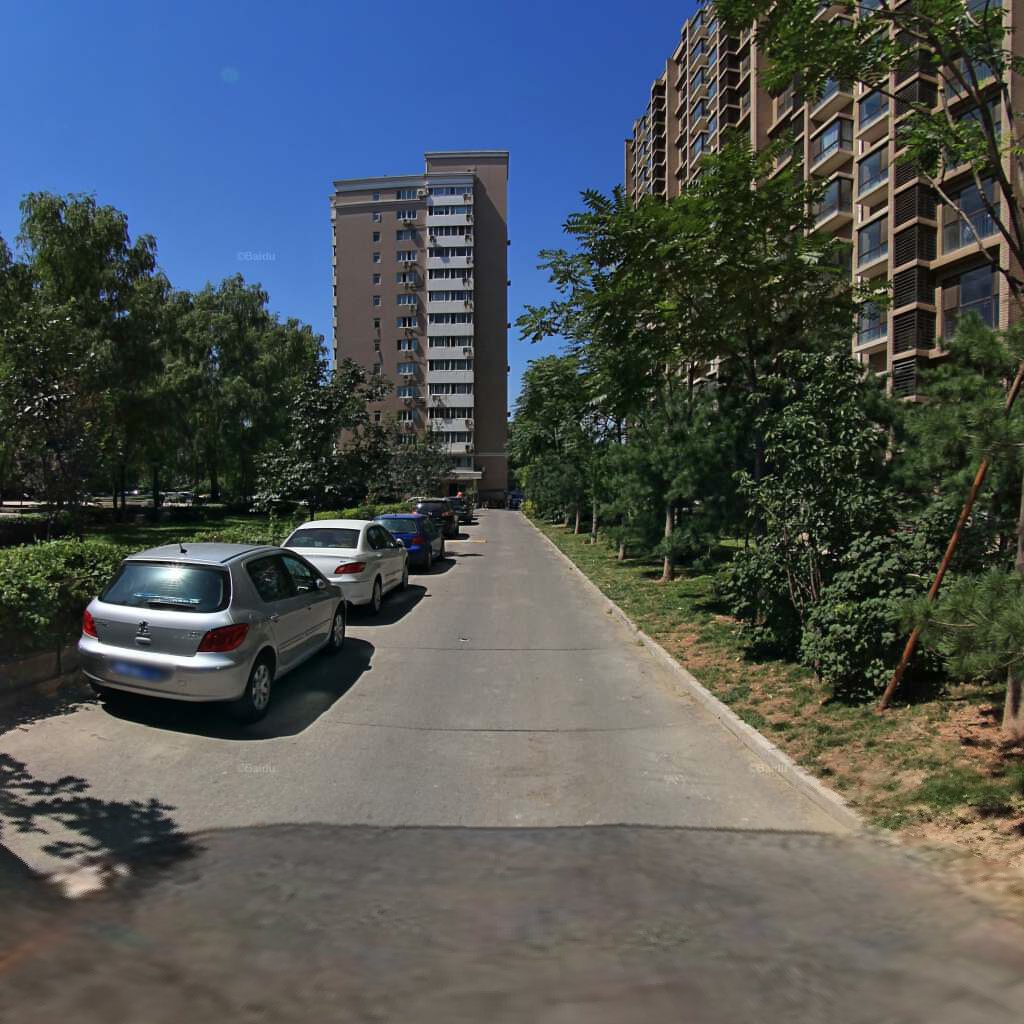
Region: Haidian
Road damage annotations: transverse crack, transverse crack